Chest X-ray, PA view. Patient: 62 years old, sex M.
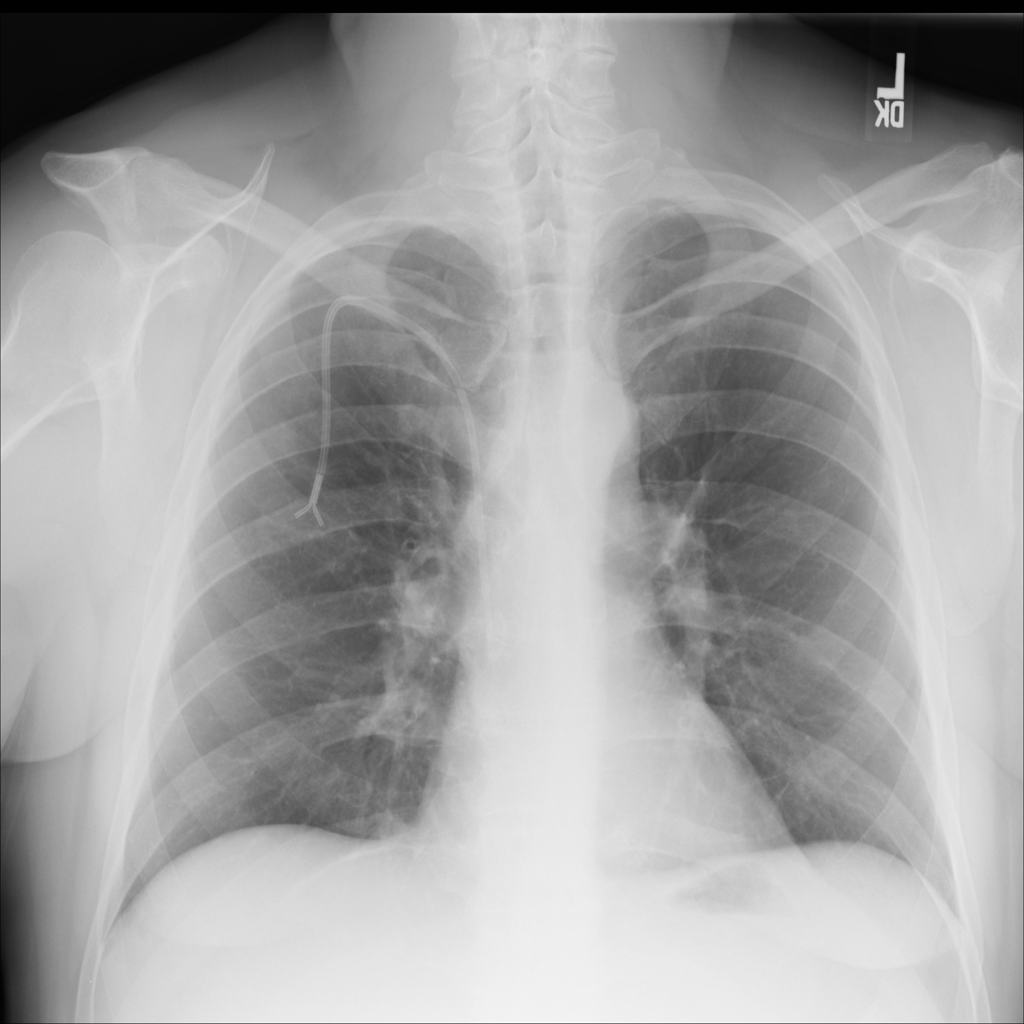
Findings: No Finding